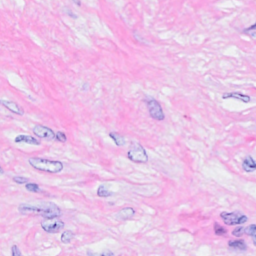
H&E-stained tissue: Breast